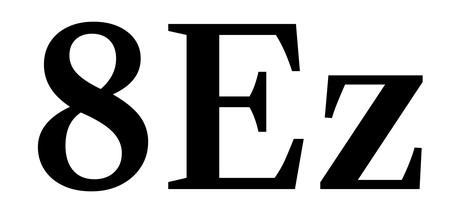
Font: LibreCaslonText_SemiBold